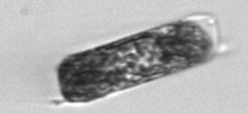
Label: Hemiaulus